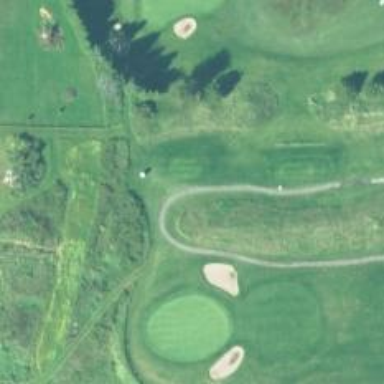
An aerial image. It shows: Pathway for golfing.